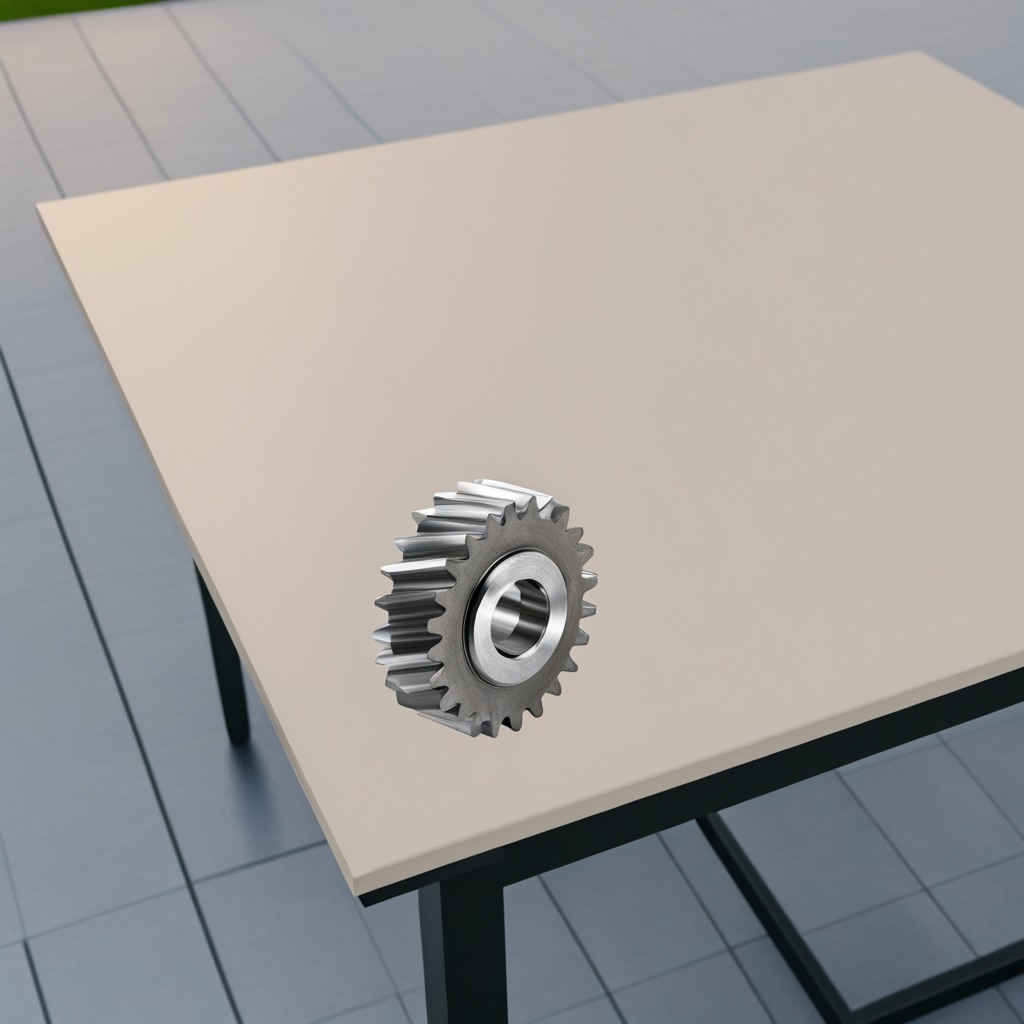
A steel gear with teeth lies on the table in the afternoon light.